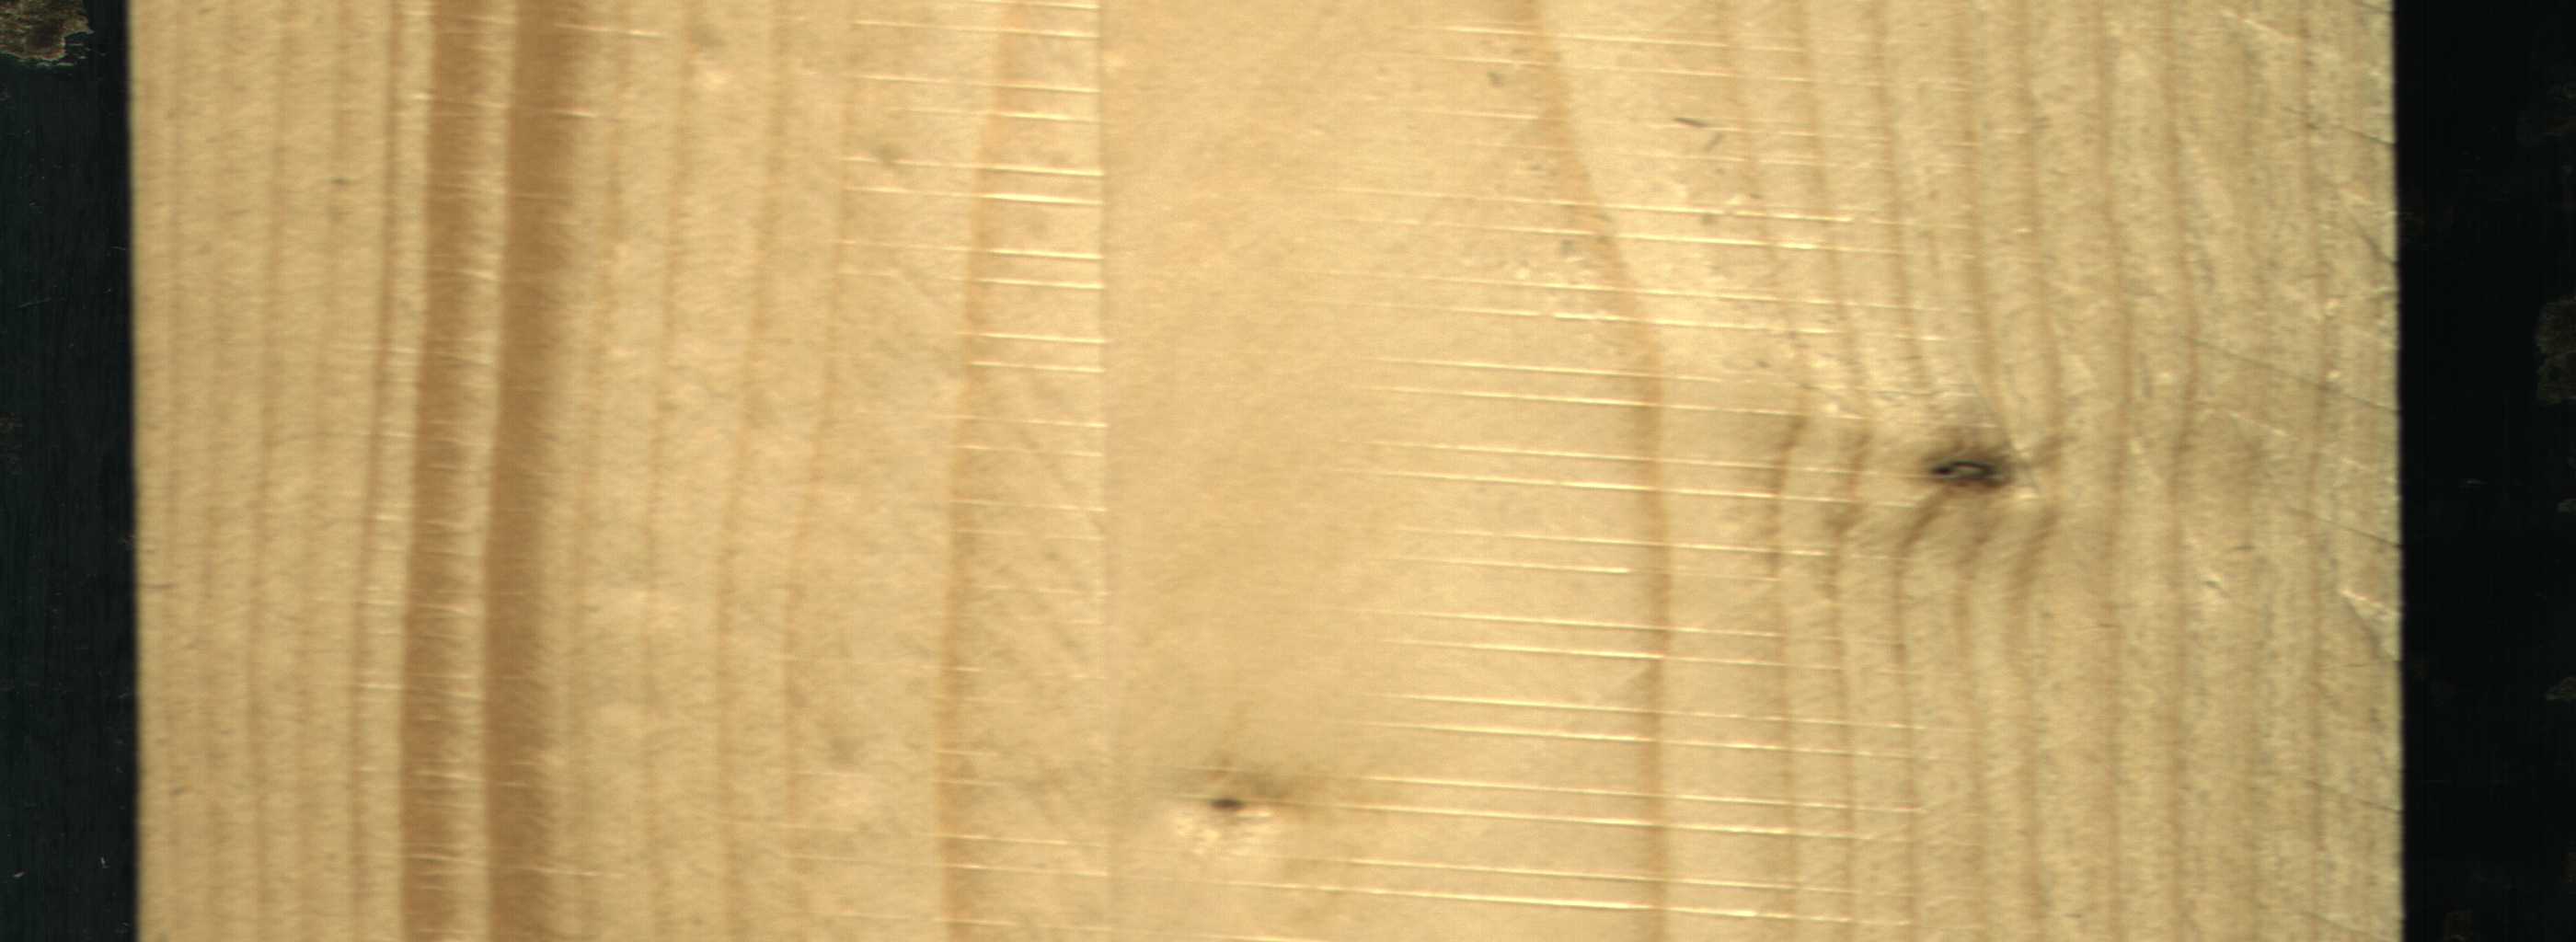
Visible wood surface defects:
Live_Knot
Live_Knot